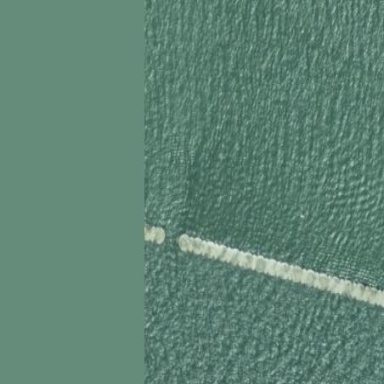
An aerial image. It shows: Breakwater structure.